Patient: sex M, age 71
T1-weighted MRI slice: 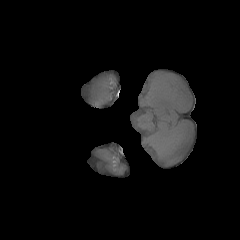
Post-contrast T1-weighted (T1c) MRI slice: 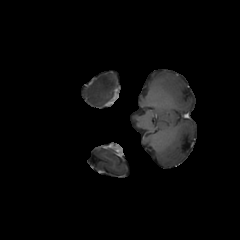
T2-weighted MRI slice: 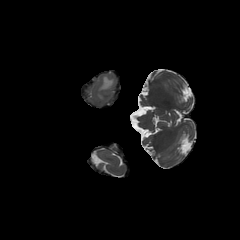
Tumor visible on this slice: yes
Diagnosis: Glioblastoma, IDH-wildtype
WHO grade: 4